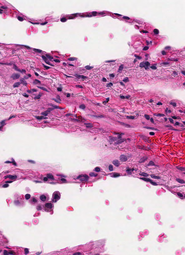
Tumor epithelial tissue: no
Tumor-associated stroma tissue: no
Normal tissue: yes